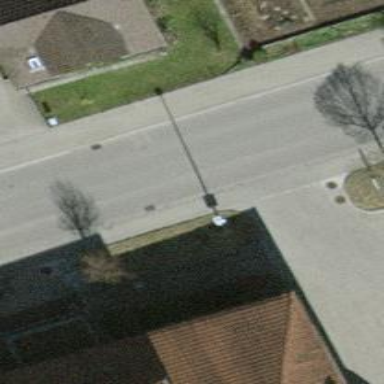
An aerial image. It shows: Bus stop with platform for public transport.